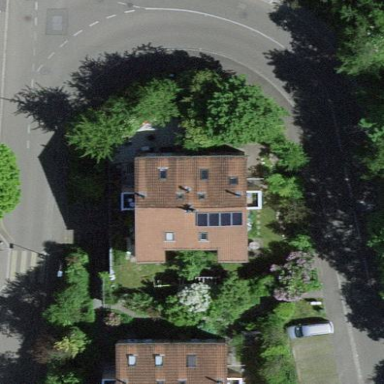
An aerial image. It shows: Simple house.